Question: While following along with the demo in this video :
<URL>
I noticed that at 16:56 in the video :
<URL>
the presenter pastes the following snippet into build.gradle of the android app :
'''
compile('com.google.todotxt.backend:taskApi:v1-1.17.0-rc-SNAPSHOT') {
exclude(group: 'org.apache.httpcomponents', module: 'httpclient')
}
compile('com.google.http-client:google-http-client-android:1.17.0-rc') {
exclude(group: 'com.google.android', module: 'android')
exclude(group: 'org.apache.httpcomponents', module: 'httpclient')
}
'''
but does not explain how he got those lines.
The previous step of :
'''
==> ./gradlew appengineEndpointsInstallClientLibs
'''
also does not show what artifacts were created and what the names of the artifacts were.
So, it is not clear how the presenter obtained the names of the artifacts from the previous step.
Does anyone know how the presenter was able to figure out what the names are, of the artifacts generated from the the install-client-libraries-step are.

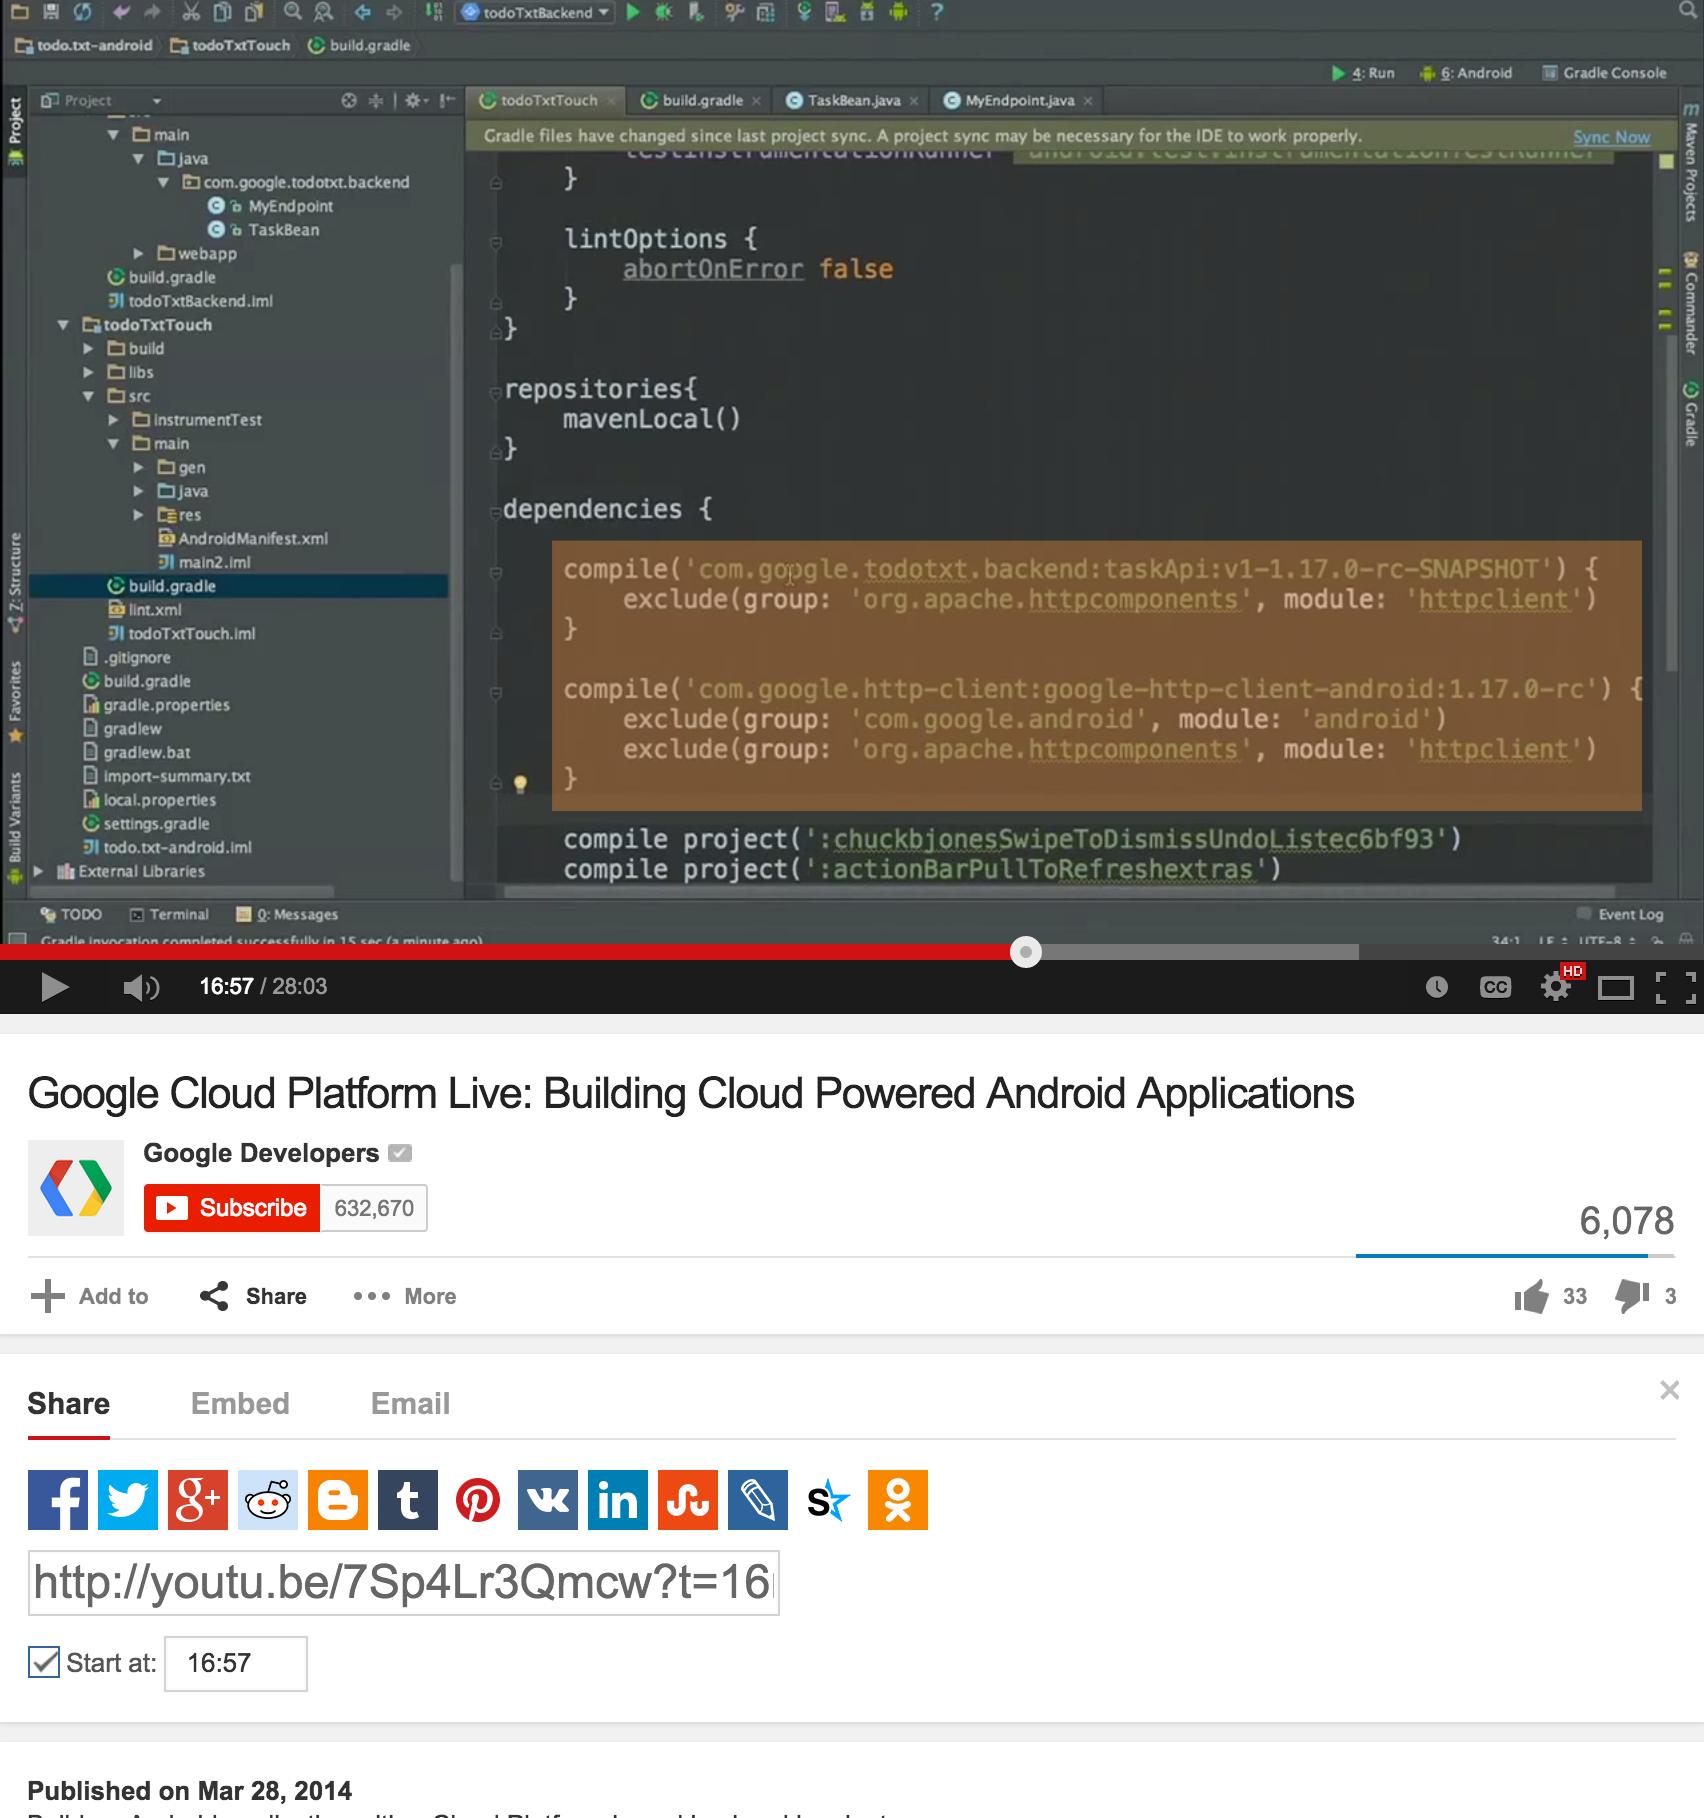
Answer: That video is from an older version of Android Studio. Updated instructions for integrating an appengine backend with your android application are available at : <URL>
Basically there is some cross module dependency configuration that tells your android module to pull the endpoints artifact from the appengine module. The new flow doesn't use a Maven repository anymore.
However if you still want to find out how the names are discovered. You have to go into the build directory of your appengine project, into the client libraries folder, unzip those zips and looks in the build.gradle file for the client library to see the artifact output name.